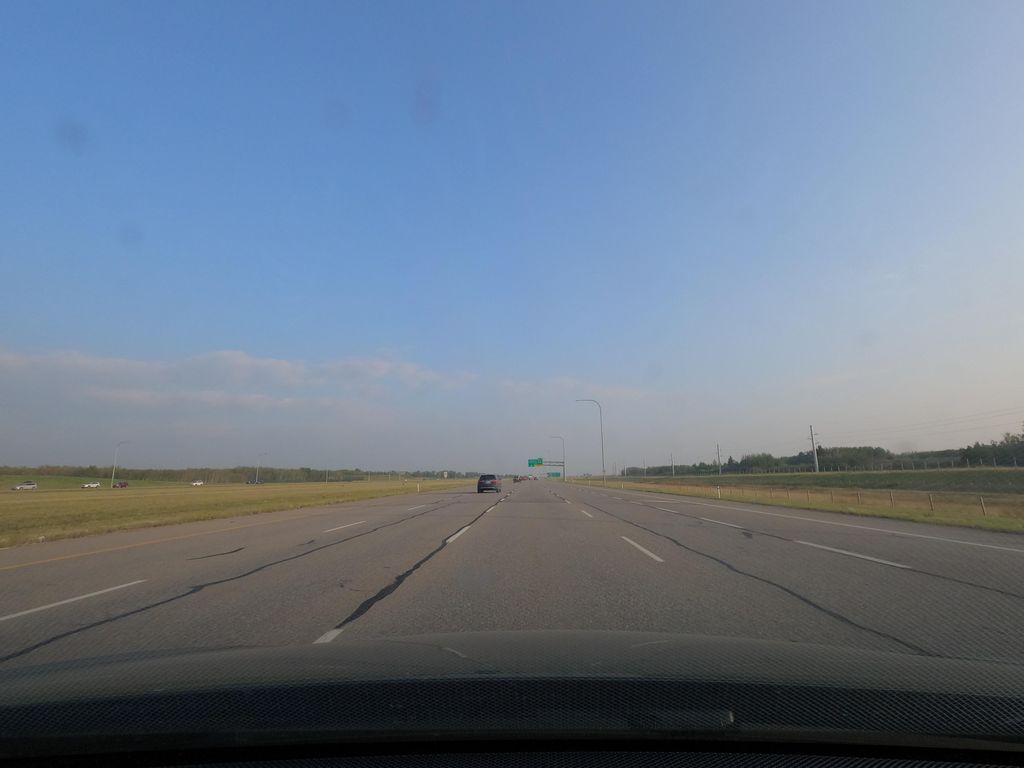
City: calgary